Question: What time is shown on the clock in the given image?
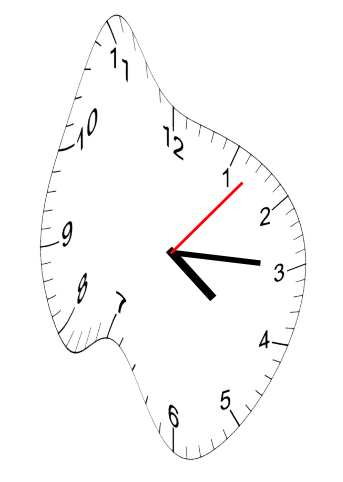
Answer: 04:15:07